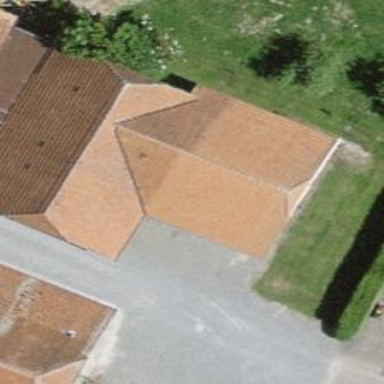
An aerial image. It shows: Shed building.